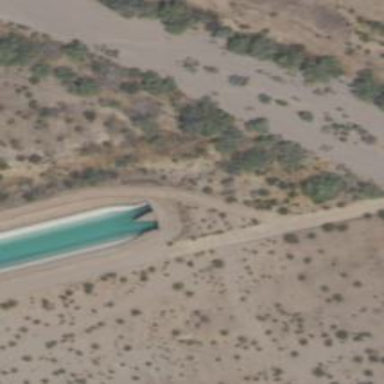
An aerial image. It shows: Culvert tunnel through water canal.